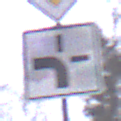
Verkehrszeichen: VerlaufVorfahrtsstrasse1
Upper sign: Vorfahrtsstrasse
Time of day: Midday
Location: Outdoor (Nature)
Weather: Overcast
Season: Autumn
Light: Natural